八年级 · 度量几何学
如图, 在 $\triangle A B C$ 中, $\angle C=90^{\circ}, A C=4, B C=3$, 以 $A B$ 为边作正方形 $A B D E$,则正方形 $A B D E$ 的面积为

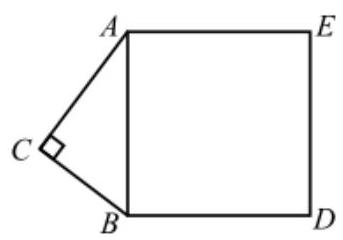
答案: 25